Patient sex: M
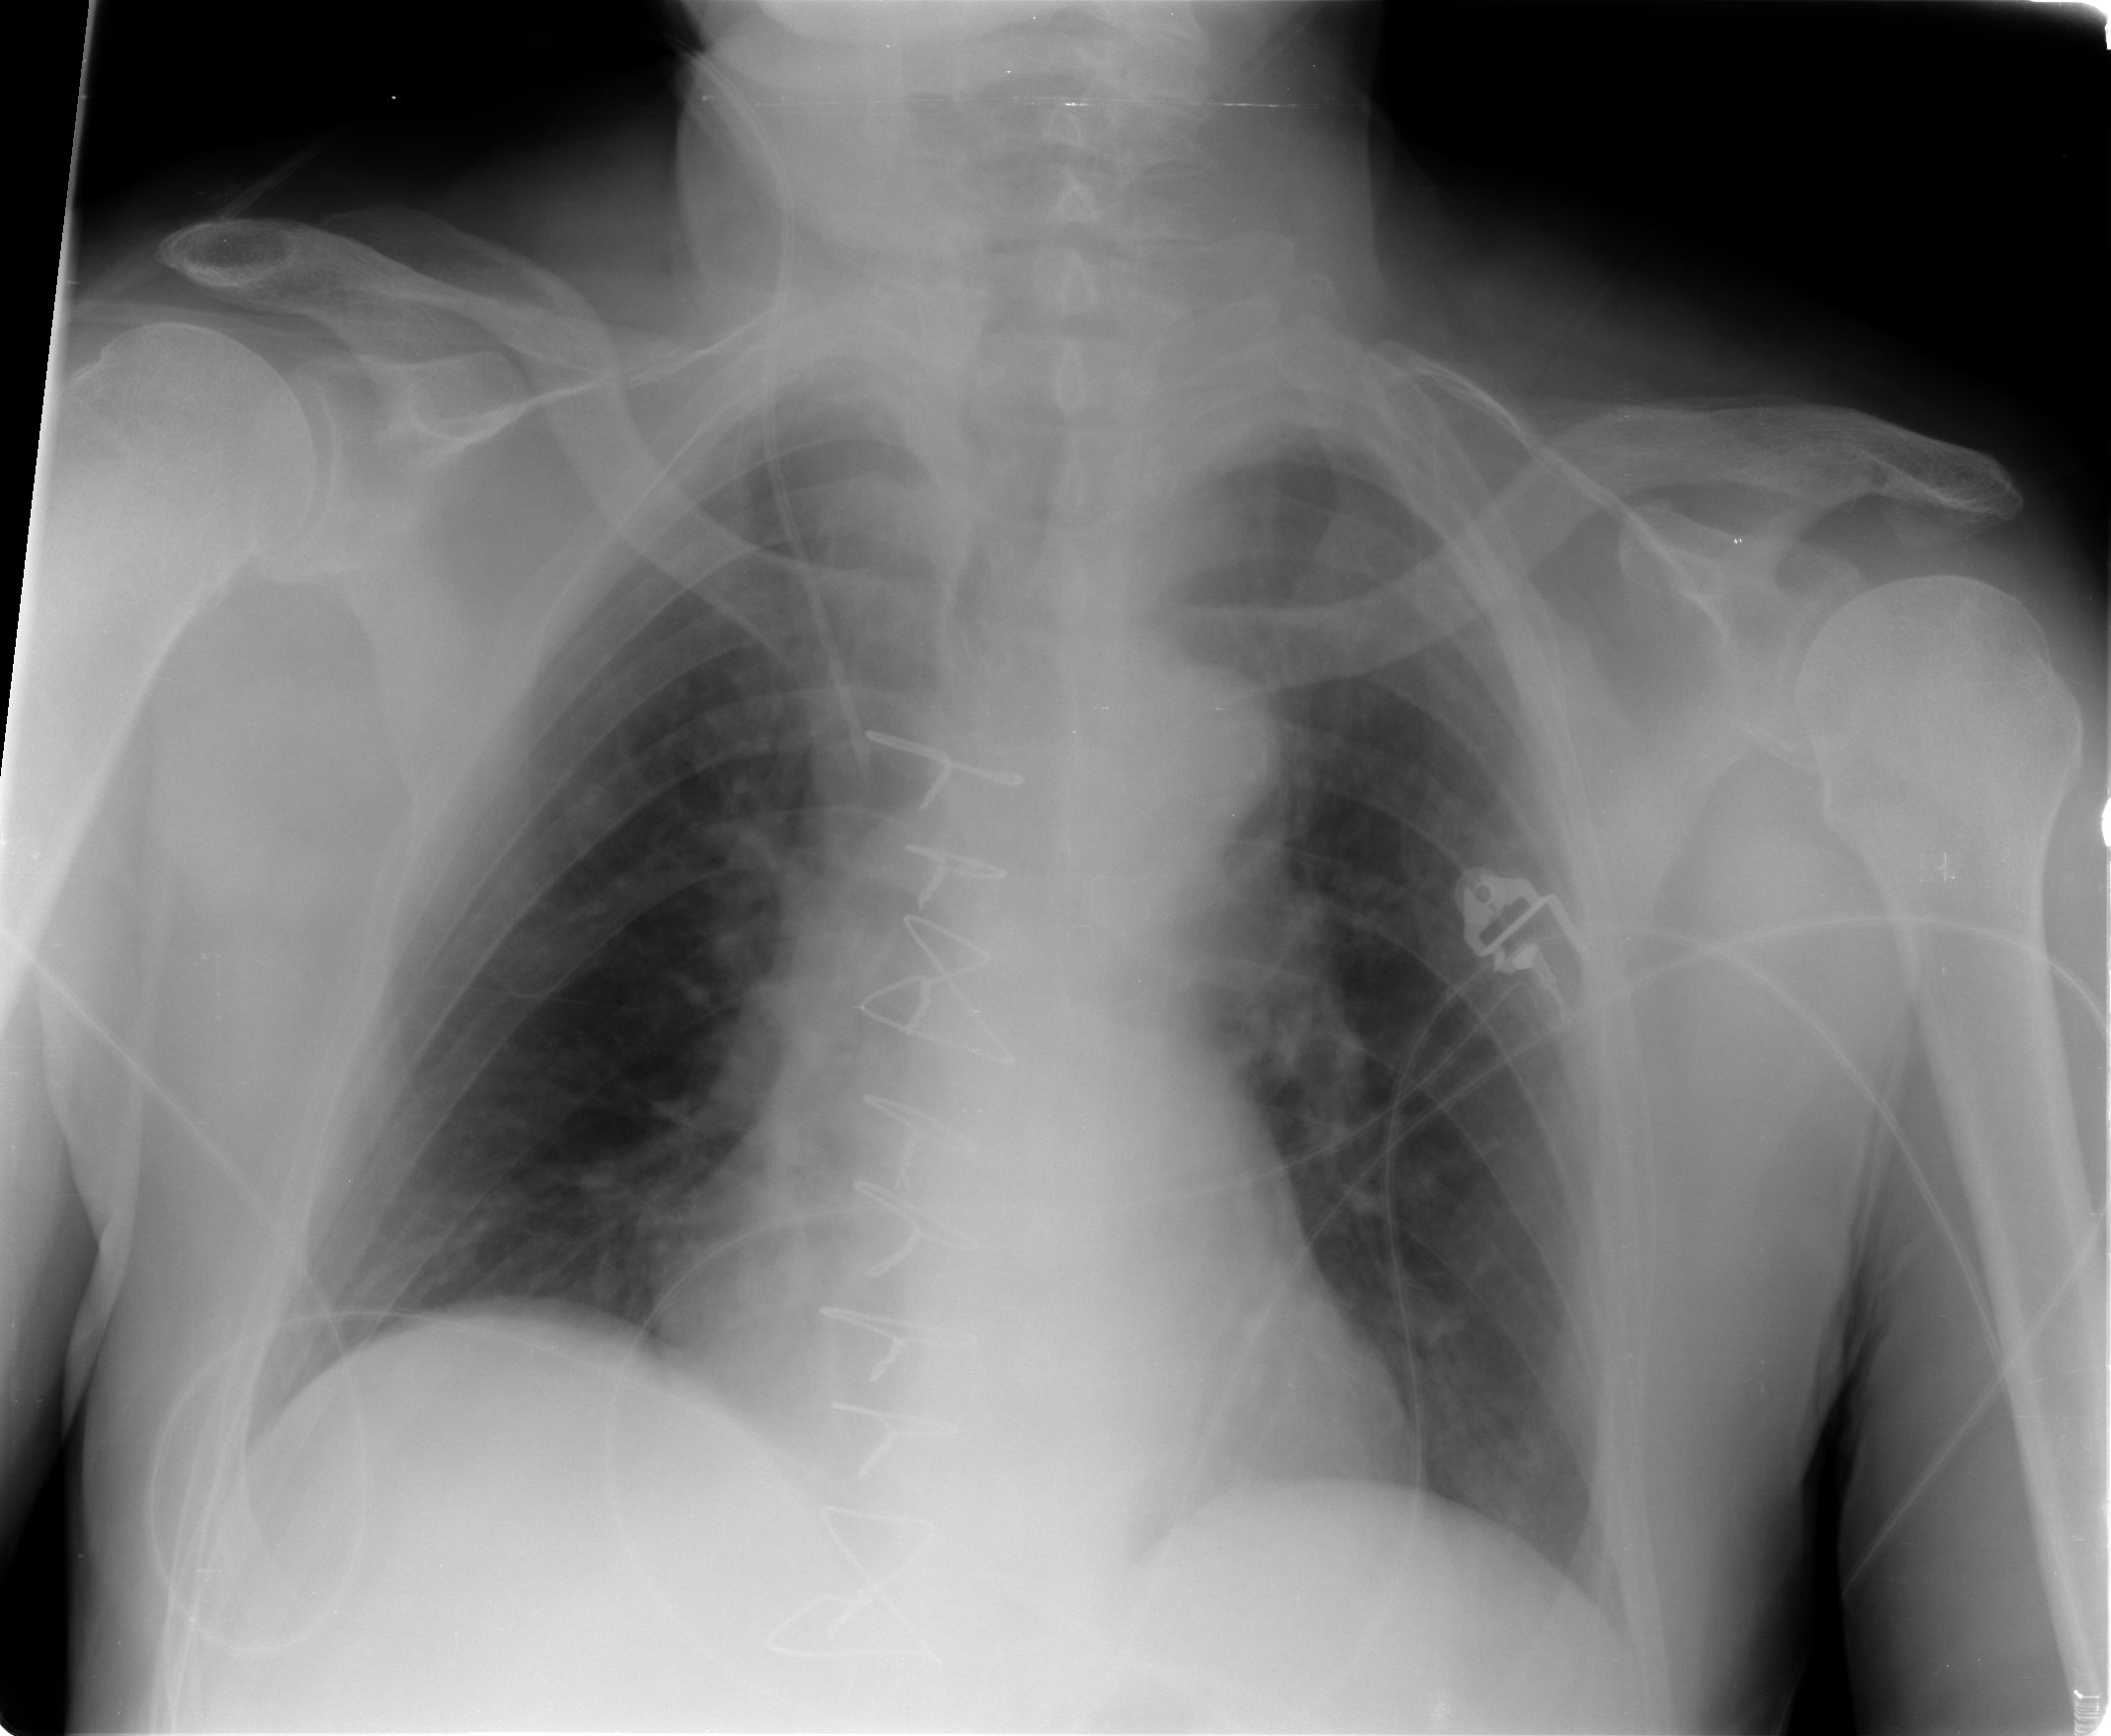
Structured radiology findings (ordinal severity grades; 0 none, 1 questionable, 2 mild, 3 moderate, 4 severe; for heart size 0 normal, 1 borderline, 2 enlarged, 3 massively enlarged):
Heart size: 0
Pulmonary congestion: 2
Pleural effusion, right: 0
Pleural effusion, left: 0
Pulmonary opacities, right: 0
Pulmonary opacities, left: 0
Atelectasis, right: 0
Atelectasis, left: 0